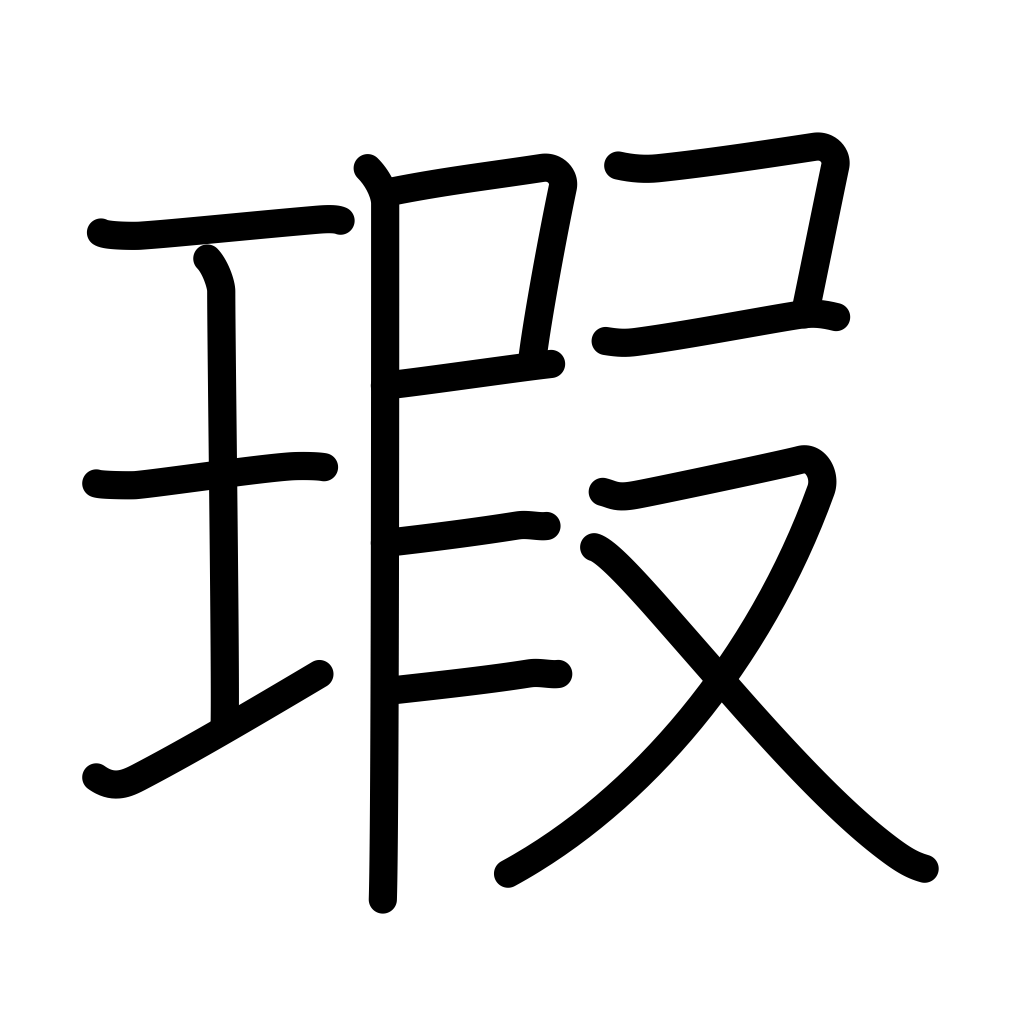
Meaning: flaw, blemish